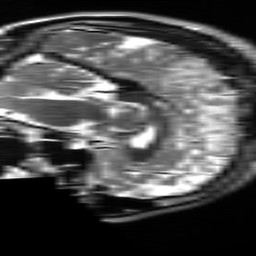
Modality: T2w
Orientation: sagittal
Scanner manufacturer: ge
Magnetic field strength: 3 T
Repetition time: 6.255 s
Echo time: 0.1014 s